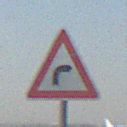
Verkehrszeichen: KurveRechts
Umgebung: Outdoor, Special
Tageszeit: MorningAfternoon
Wetter: Clear
Licht: Natural
Jahreszeit: NotSpecified
Kontrast: HighContrast